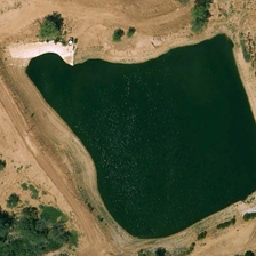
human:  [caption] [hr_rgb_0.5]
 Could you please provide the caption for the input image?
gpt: Curved square ponds lie on bare ground with some clusters of trees.

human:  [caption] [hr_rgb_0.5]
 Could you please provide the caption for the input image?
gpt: Several trees are scattered on the bare bank of the pond.

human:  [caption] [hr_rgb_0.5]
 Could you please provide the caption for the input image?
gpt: The curved courtyard pond lay on the bare ground with several trees on it.

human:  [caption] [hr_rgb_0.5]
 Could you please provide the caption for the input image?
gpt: There are some trees scattered in the bare bank of this pond.

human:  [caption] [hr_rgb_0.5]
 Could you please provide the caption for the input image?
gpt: several trees are scattered on the naked shore of this pond.